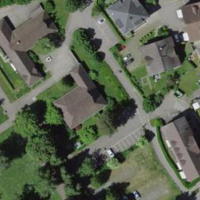
EUNIS habitat code: 55
Species observed at this site:
Menyanthes trifoliata